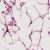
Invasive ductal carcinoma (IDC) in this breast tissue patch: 0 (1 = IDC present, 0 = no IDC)